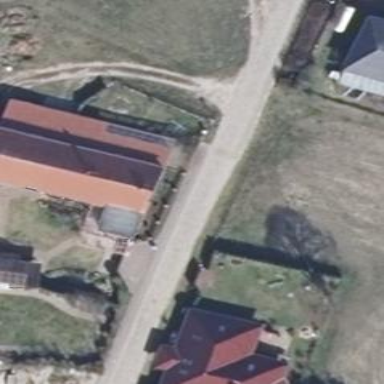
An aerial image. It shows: Simple house.